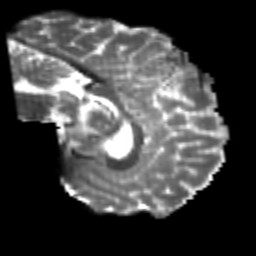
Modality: T2w
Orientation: sagittal
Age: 25
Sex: male
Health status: healthy
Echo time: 0.074 s